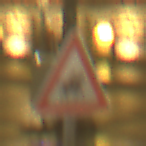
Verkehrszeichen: ReiterLinks
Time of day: Night
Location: Outdoor (Urban)
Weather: Overcast
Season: NotSpecified
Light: Artificial